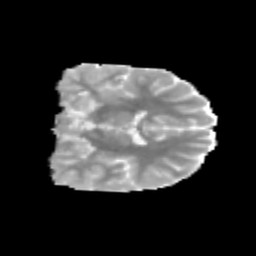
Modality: MD
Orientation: coronal
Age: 11
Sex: male
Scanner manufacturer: siemens
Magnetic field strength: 3 T
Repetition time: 3.8 s
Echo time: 0.07 s